Question: I am on iOS, creating a react-native iOS app. I was using the simulator but the resolution doesn't look right, its got this black padding etc. So I was trying to test on a device.
I plugged my device in then clicked "Run". It failed under "navi" for reason "Dependency Analysis Error - Signing for "navi" requires a development team. Select a development team in the project editor. Code signing is required for product type 'Application' in SDK 'iOS 10.3'" - screenshot: <URL>
So I went to "General" then in signing I clicked "Add Account" then signed in. Then I selected under Team dropdown my thing. Then I tried build again and said I needed a "Unique bundle identifier and to change it", so I added some random numbers then tried again. It popped up asking "Allow acces to keychain" I said "Always Allow". However it is showing me the same exact error as first time, "code signing required", EXCEPT now it is in "naviTests" as seen in screenshot below.

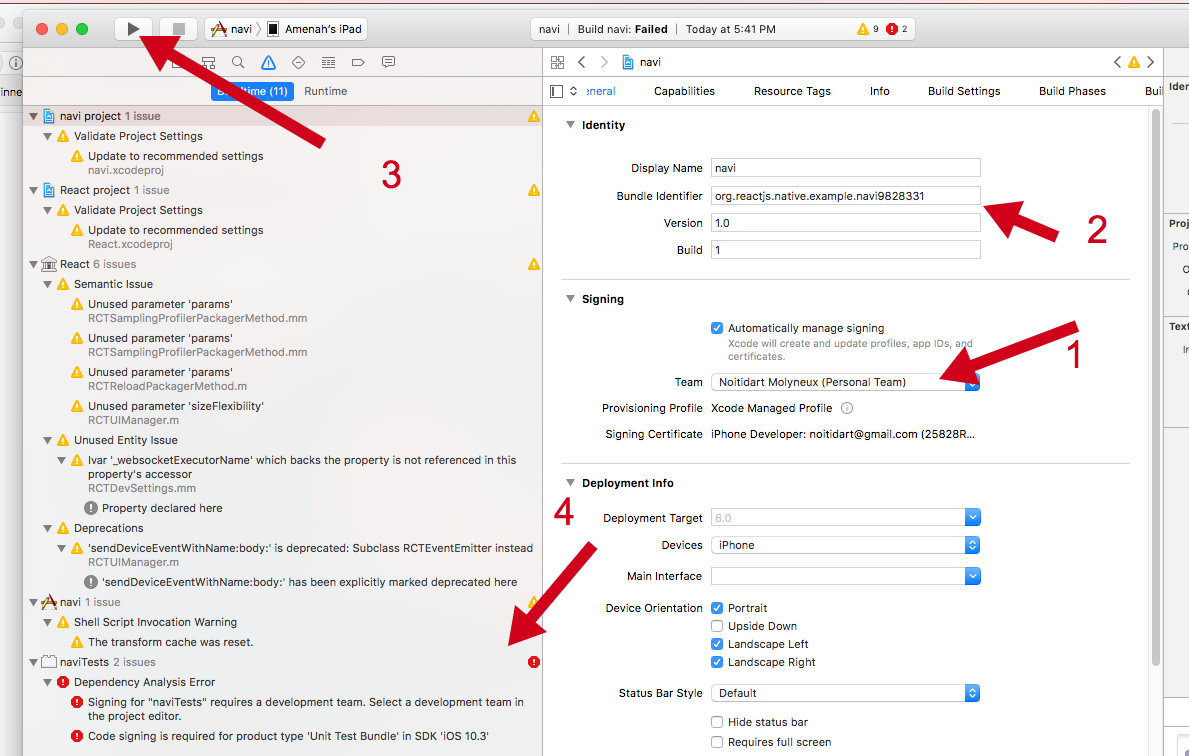
Answer: You choose Target naviTests.
Then you can set signing info.